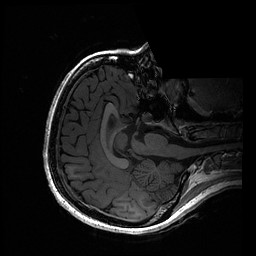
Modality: T1w
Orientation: axial